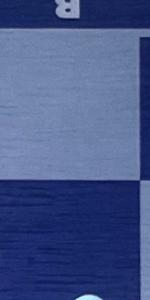
Label: Empty